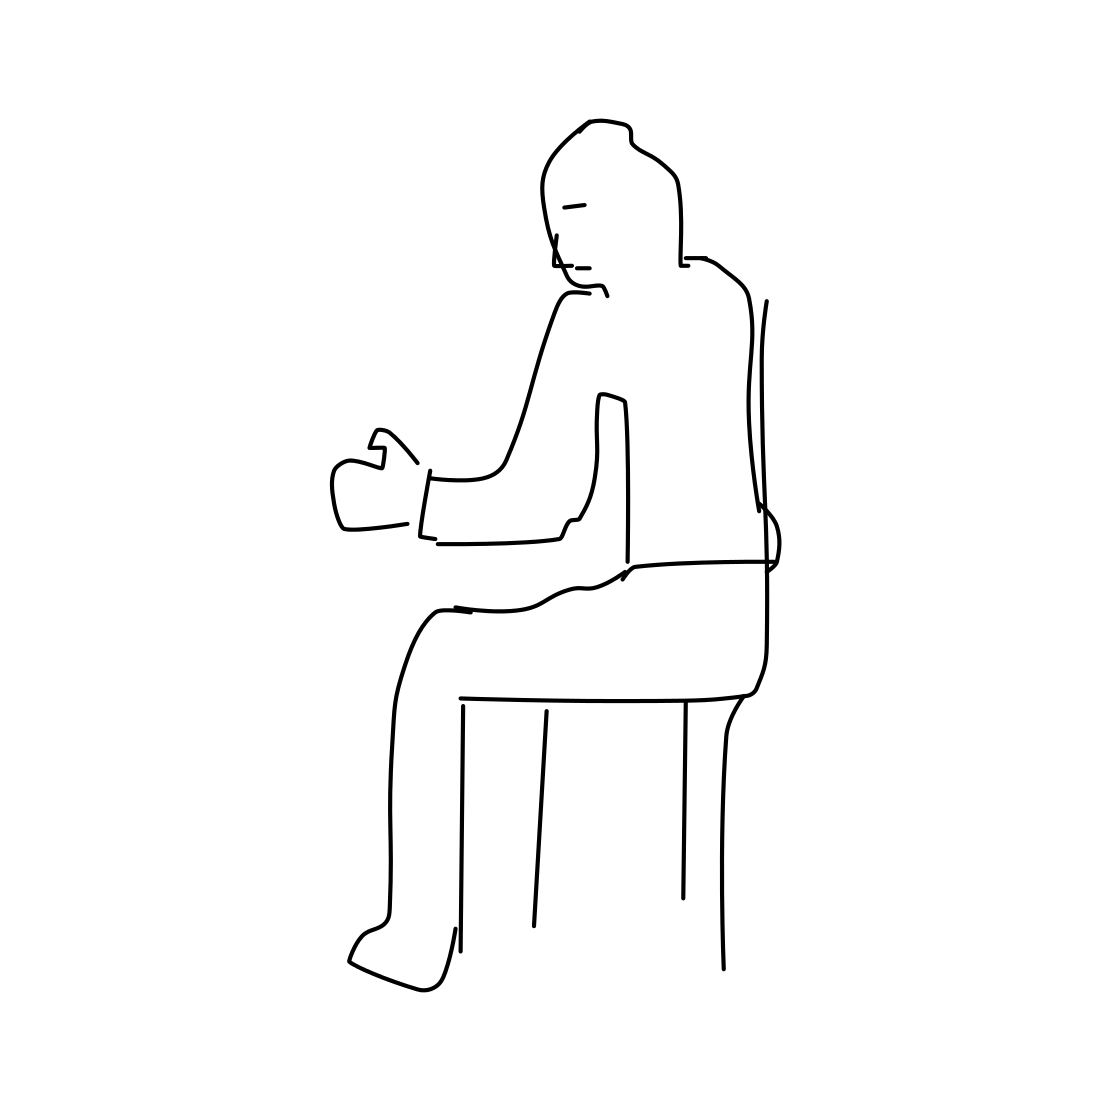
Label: person sitting